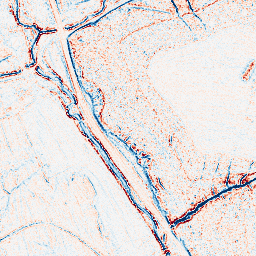
Category: edge_preserving
Decomposition family: bilateral
Decomposition parameters: d: 5
sigma_color: 100
sigma_space: 75
Upsampling method: cubic_mitchell
Upsampling parameters: scale: 4
Upsampling scale: 4